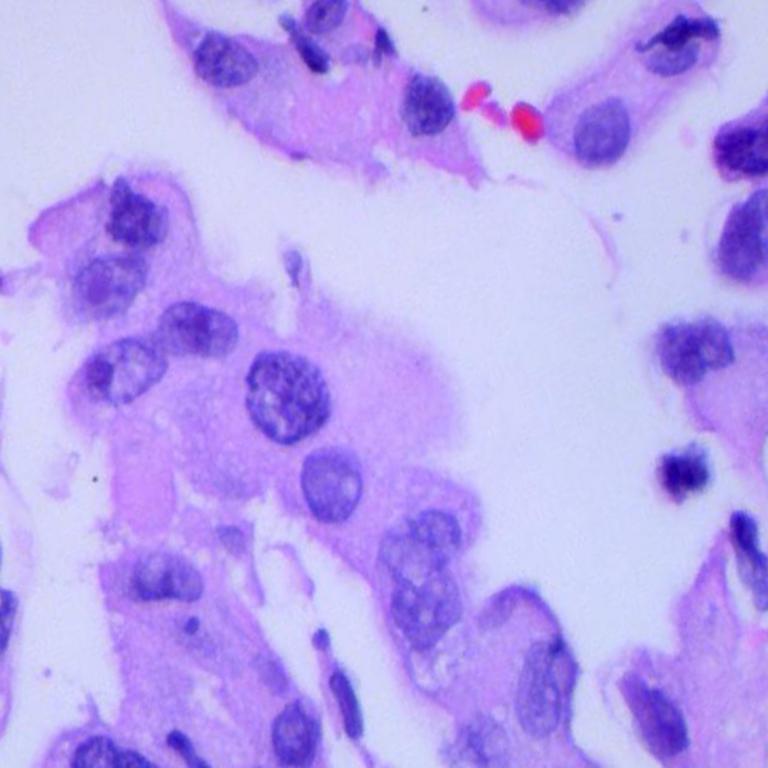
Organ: lung
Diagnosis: adenocarcinomas